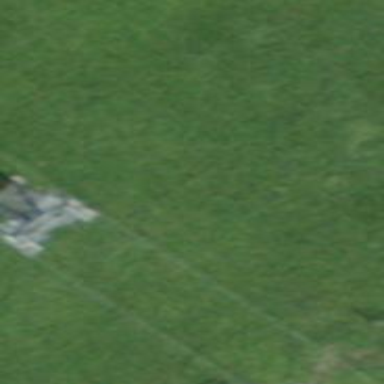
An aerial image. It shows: Pylon for aerialway.